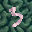
Label: 3